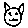
Label: cat